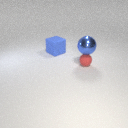
large blue rubber cube to the left of small red rubber sphere